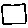
Label: square